Question: I want to plot 2 graphs in 1 frame. Basically I want to compare the results.
Anyways, the code I tried is:
'''
plot(male,pch=16,col="red")
lines(male,pch=16,col="red")
par(new=TRUE)
plot(female,pch=16,col="green")
lines(female,pch=16,col="green")
'''
When I run it, I DO get 2 plots in a frame BUT it changes my y-axis. Added my plot below. Anyways, y-axis values are -4,-4,-3,-3,...
It's like both of the plots display their own axis.
Please help.
Thanks
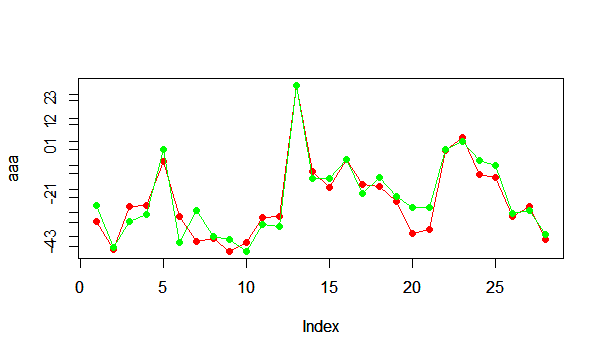
Answer: You don't need the second 'plot'. Just use
'''
> plot(male,pch=16,col="red")
> lines(male, pch=16, col = "red")
> lines(female, pch=16, col = "green")
> points(female, pch=16, col = "green")
'''
Note: that will set the frame boundaries based on the first data set, so some data from the second plot could be outside the boundaries of the plot. You can fix it by e.g. setting the limits of the first plot yourself.